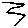
Label: zigzag